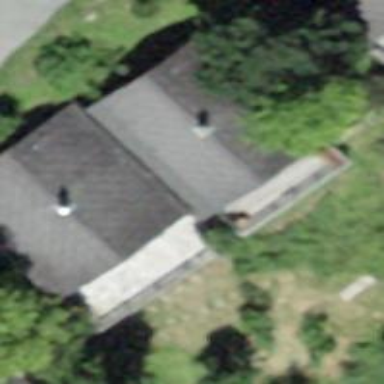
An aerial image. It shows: Detached building.